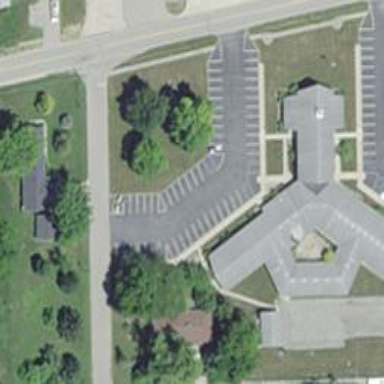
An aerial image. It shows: Asphalt parking lot.